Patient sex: M
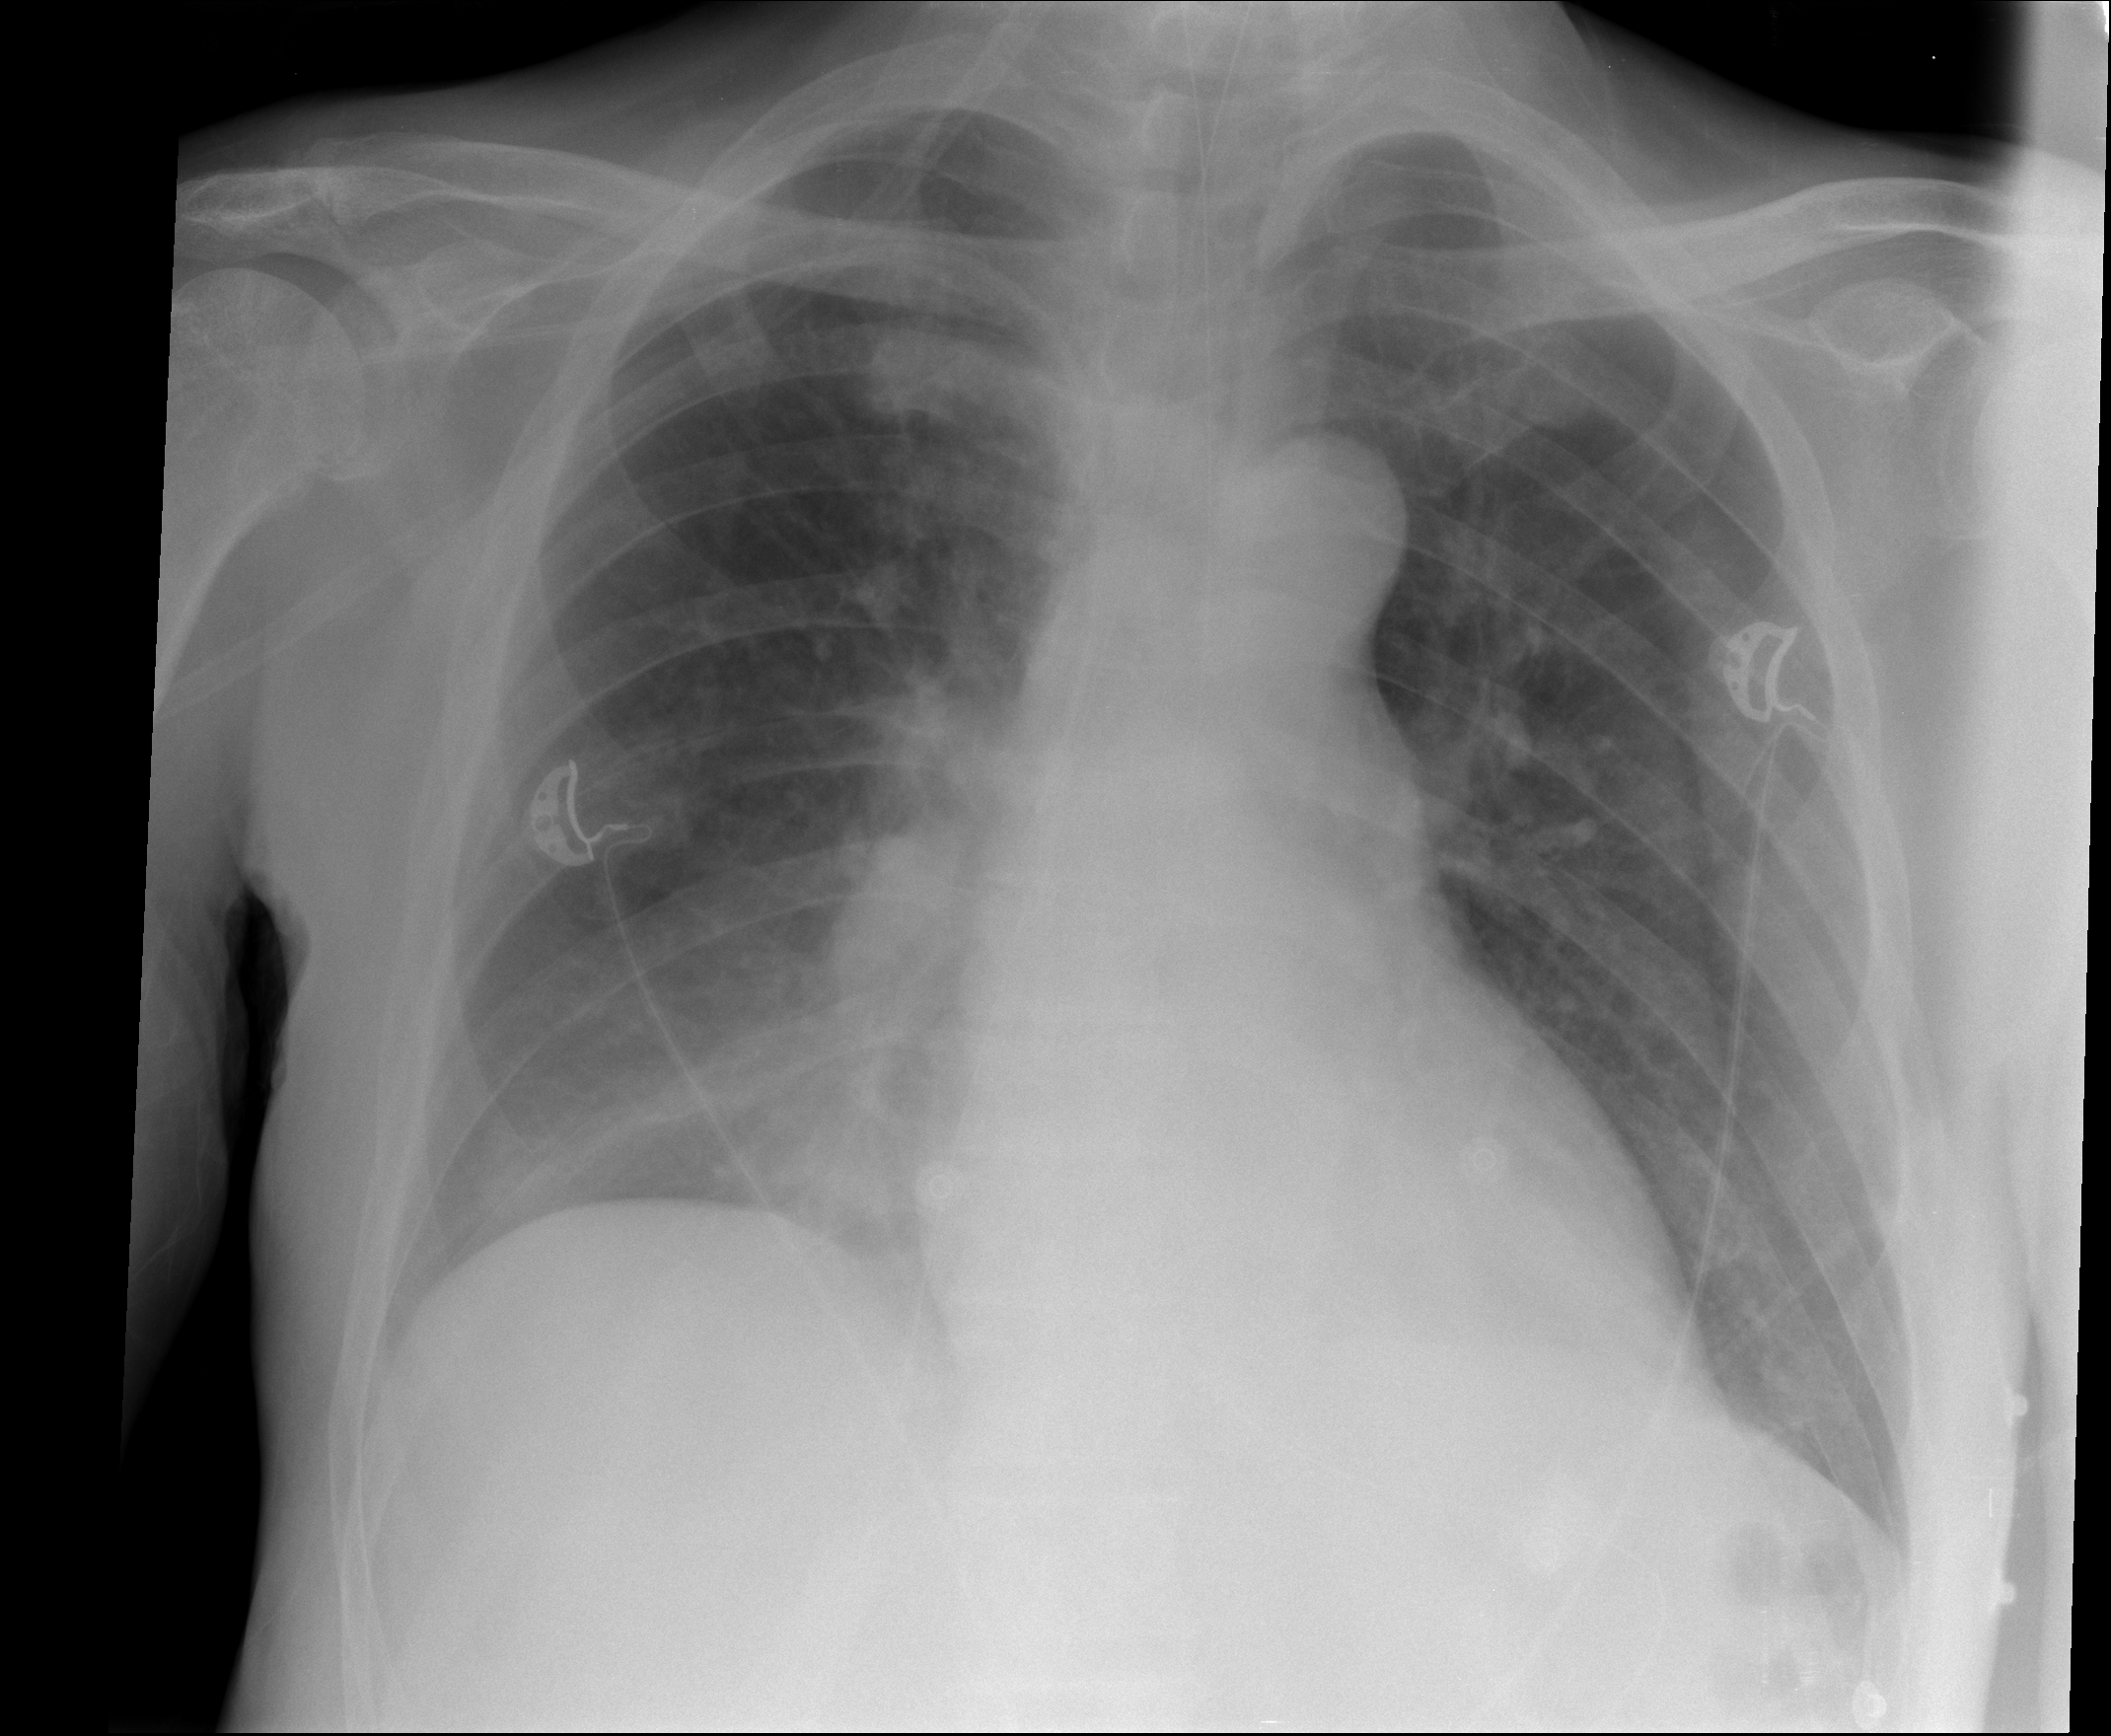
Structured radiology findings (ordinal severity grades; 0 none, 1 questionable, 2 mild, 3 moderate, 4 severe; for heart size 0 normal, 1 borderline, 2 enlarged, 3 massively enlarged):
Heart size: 2
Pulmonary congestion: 0
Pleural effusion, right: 0
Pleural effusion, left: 0
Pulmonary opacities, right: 2
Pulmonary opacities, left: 1
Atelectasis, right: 2
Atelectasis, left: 0